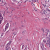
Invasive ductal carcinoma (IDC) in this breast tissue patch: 1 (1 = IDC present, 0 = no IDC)